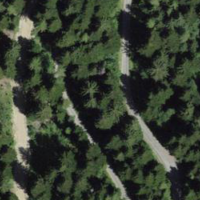
EUNIS habitat code: 43
Species observed at this site:
Oxalis acetosella